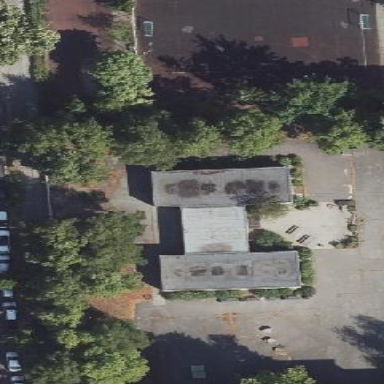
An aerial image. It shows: School building.